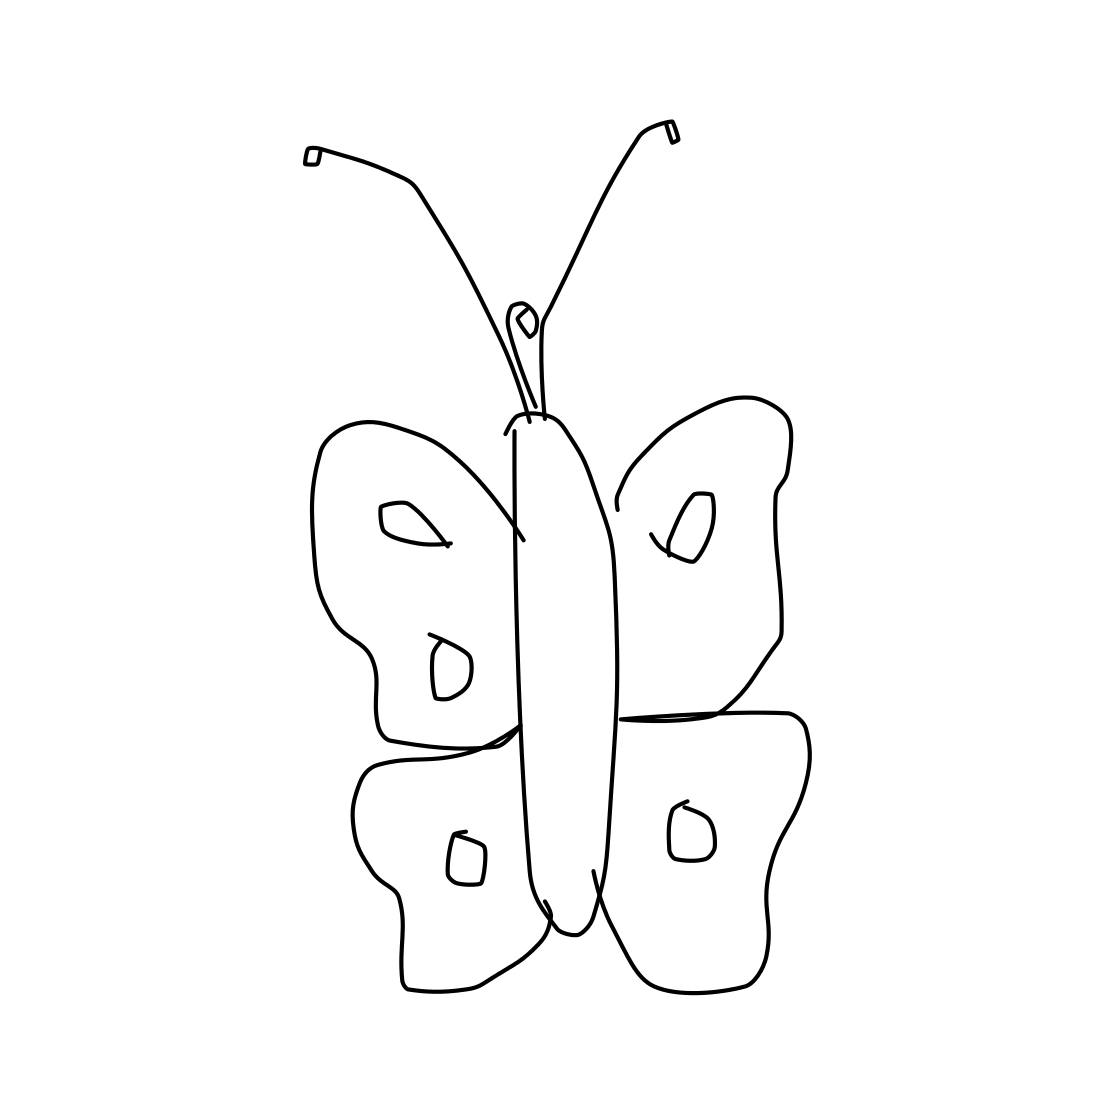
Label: butterfly